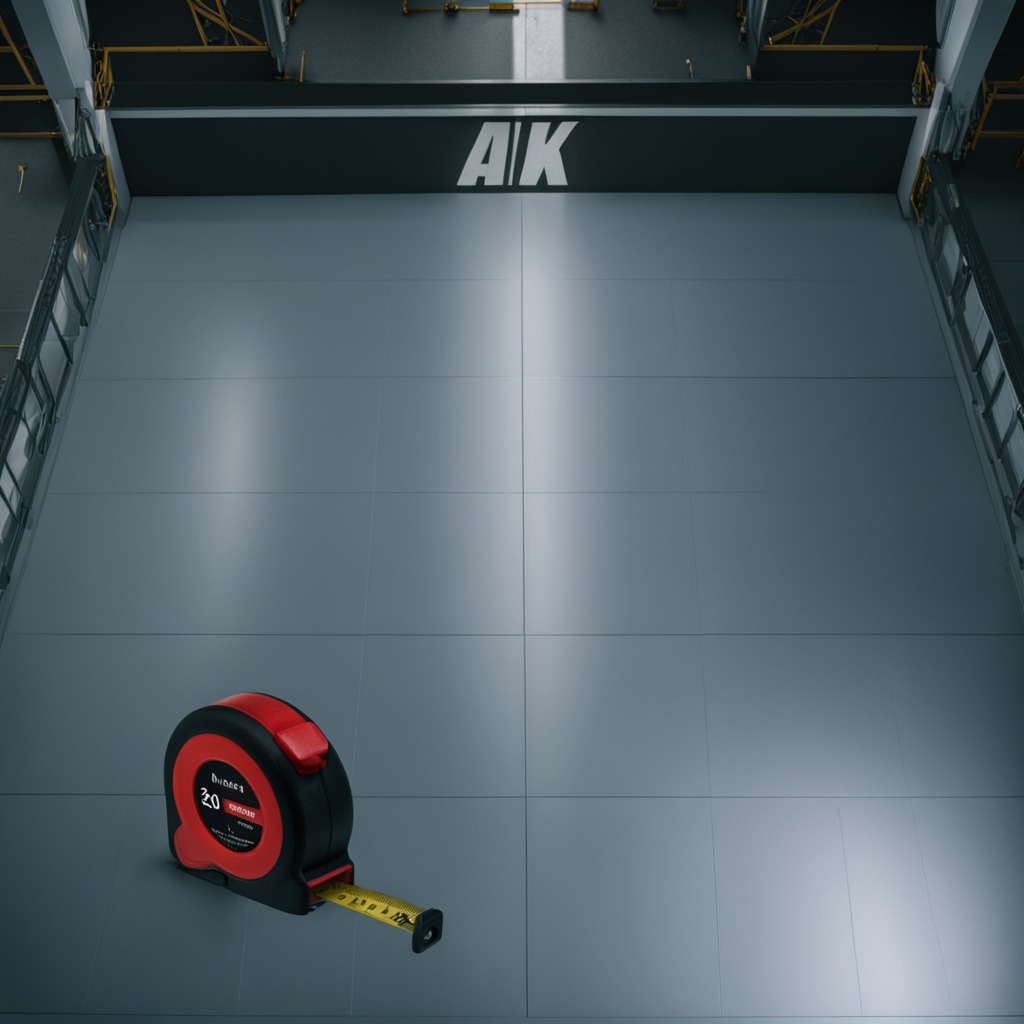
A measuring tape is lying on the toolbox surface.